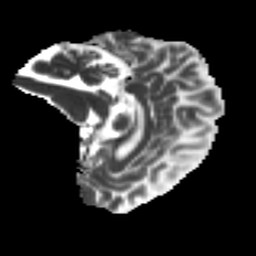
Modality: MD
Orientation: sagittal
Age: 49
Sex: female
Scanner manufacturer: ge
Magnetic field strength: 3 T
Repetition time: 7.8 s
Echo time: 0.0606 s